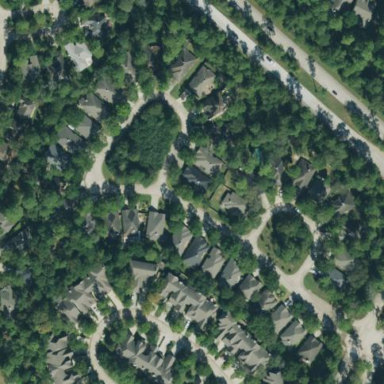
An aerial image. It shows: Residential area within neighborhood.